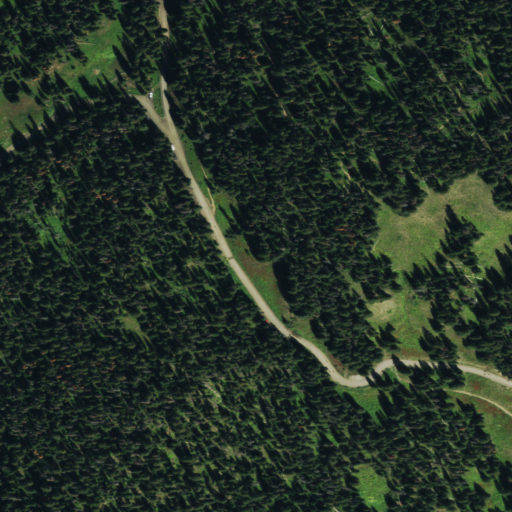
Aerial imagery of gap in Colorado named Schofield Pass containing evergreen forest, open development, deciduous forest, high intensity development, low intensity development, and medium intensity development